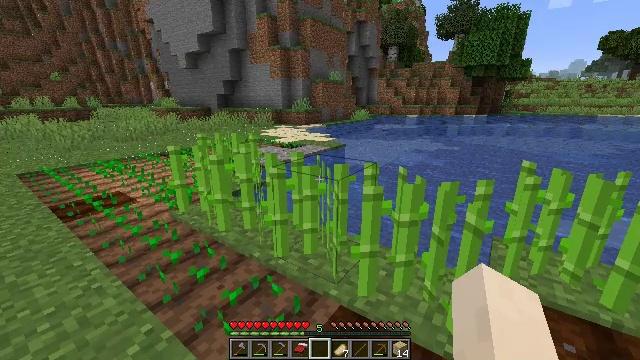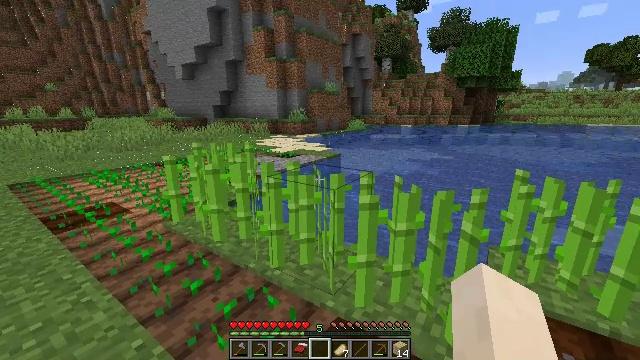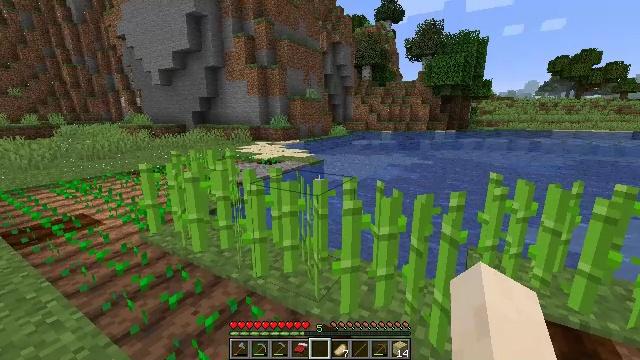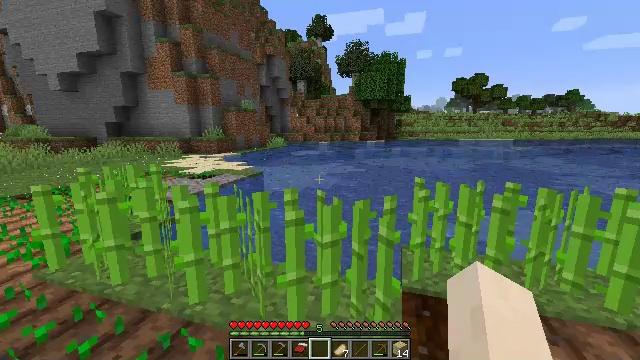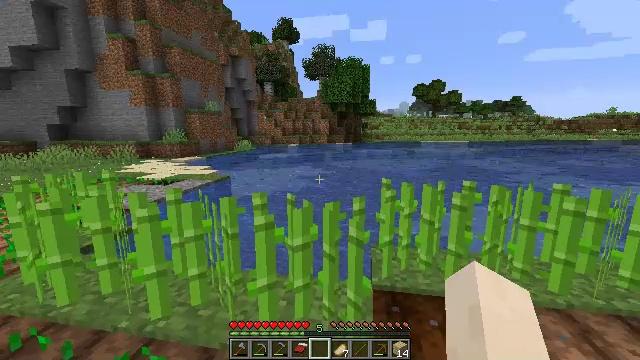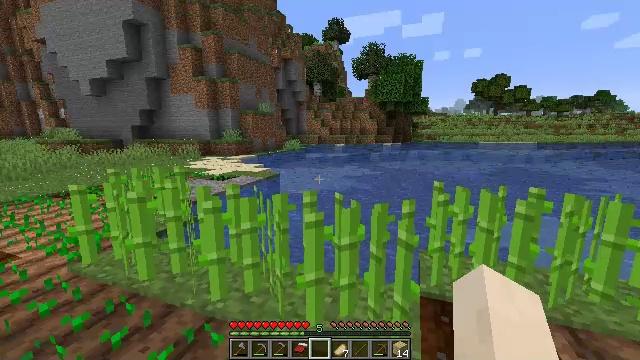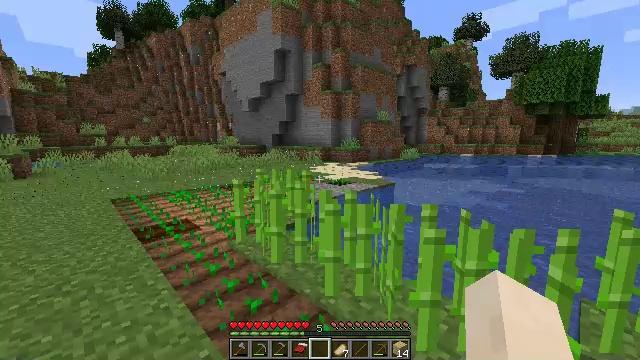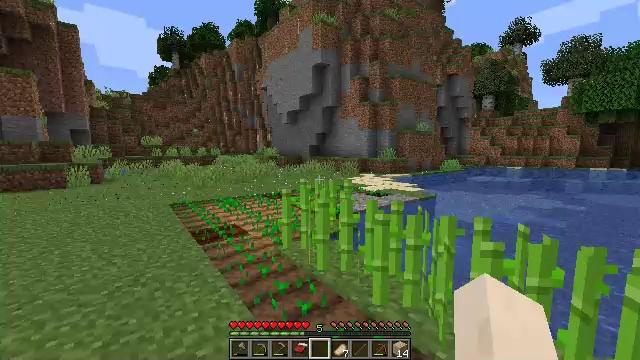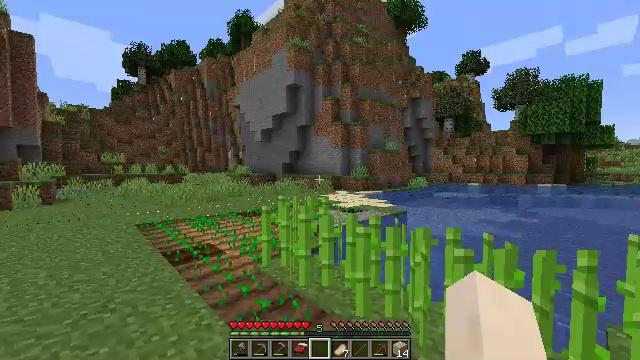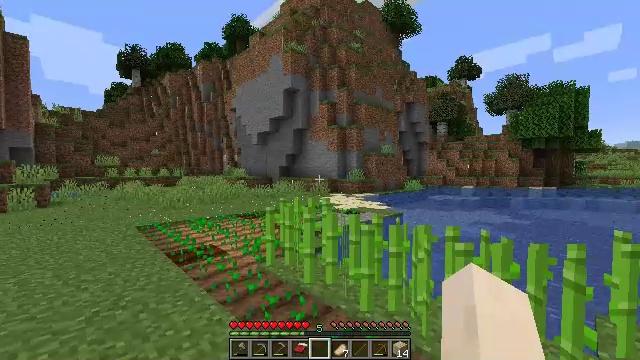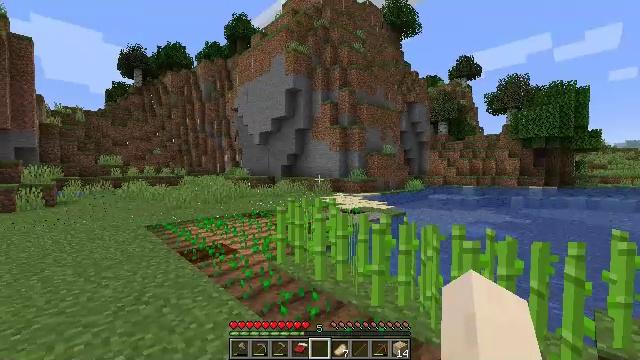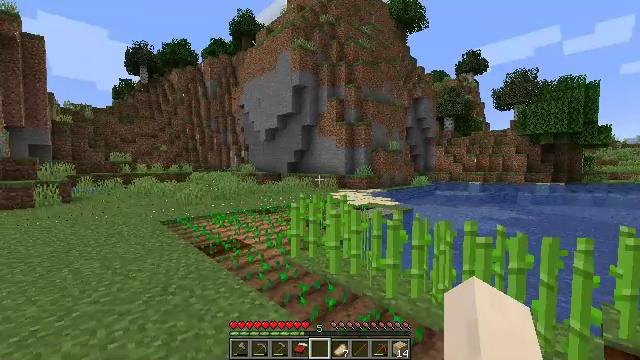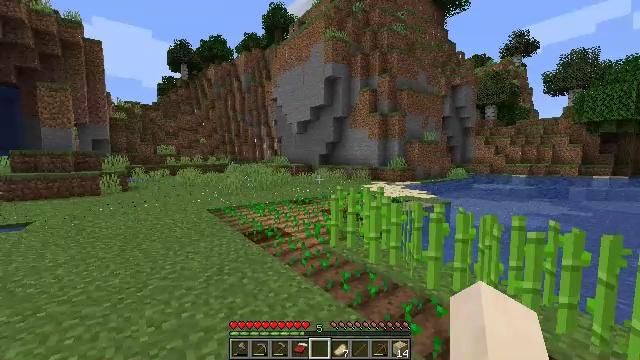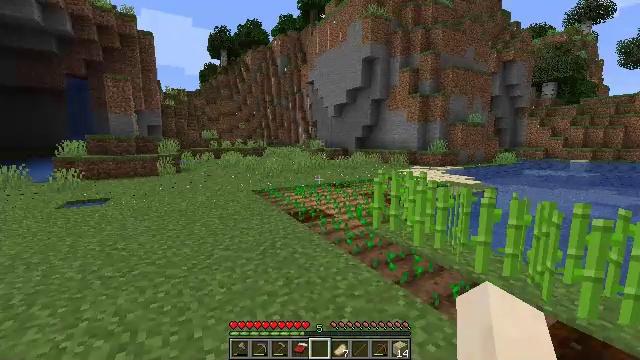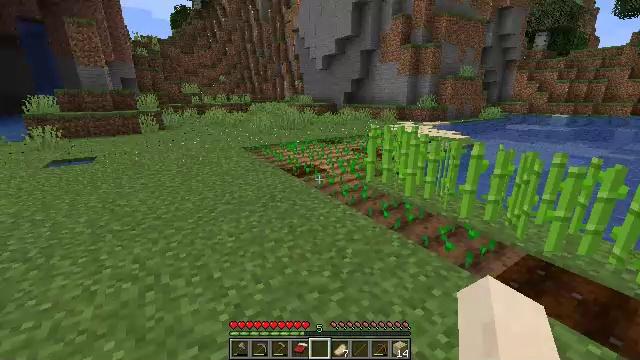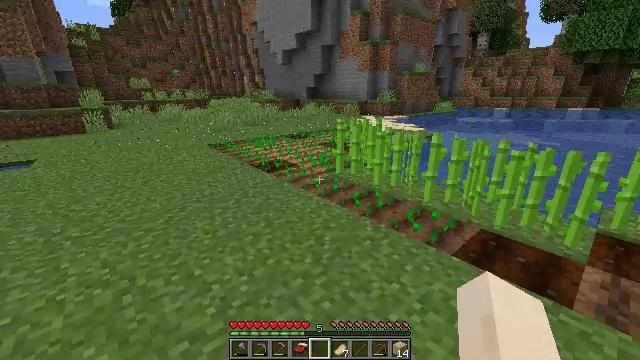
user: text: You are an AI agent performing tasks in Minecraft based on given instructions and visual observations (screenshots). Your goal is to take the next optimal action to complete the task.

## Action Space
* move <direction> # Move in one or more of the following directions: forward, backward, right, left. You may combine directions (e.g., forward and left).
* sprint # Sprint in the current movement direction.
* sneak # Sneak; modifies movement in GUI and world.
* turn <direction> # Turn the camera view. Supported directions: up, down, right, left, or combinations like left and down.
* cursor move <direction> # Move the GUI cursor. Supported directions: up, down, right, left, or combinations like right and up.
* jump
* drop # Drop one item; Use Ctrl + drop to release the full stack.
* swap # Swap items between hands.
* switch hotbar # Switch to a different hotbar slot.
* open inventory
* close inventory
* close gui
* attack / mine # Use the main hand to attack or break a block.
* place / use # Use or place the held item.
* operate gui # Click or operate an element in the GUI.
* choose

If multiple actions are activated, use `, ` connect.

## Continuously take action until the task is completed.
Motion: motion action
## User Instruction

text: Drop an azure bluet.
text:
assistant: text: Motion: turn up
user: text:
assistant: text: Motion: turn right and up
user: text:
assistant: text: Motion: turn right and up
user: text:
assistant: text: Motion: turn right
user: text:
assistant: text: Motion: move back and move left, turn left
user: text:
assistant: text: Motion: move back and move left, turn left and up
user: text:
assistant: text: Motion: move back and move left, turn left and up
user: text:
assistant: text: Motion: move back and move left, turn right and up
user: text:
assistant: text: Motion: move back and move left, turn right
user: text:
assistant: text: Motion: move back and move left
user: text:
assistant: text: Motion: move back and move left
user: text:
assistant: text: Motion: move back and move left, turn left and down
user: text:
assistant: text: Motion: move back and move left, turn left and down
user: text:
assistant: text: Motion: move back and move left, turn right and down
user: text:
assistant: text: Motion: move back and move left, turn right and down
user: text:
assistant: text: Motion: move back and move left, turn right and up
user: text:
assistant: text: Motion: move back and move left, turn left and up
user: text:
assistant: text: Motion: move back and move left, turn left and down
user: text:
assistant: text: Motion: move left, turn right and down
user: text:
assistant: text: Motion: move left, turn left and down
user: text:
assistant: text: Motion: move left, turn left and down
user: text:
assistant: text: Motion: move left, turn left
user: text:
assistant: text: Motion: turn left and down
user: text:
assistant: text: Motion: turn left and up
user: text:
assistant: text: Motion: turn left and up
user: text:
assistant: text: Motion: turn left and up
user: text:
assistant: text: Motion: turn left
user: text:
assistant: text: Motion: turn left
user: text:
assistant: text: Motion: move forward, turn right and up
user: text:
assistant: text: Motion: move forward, turn right and up